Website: macys
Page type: customer-info-address
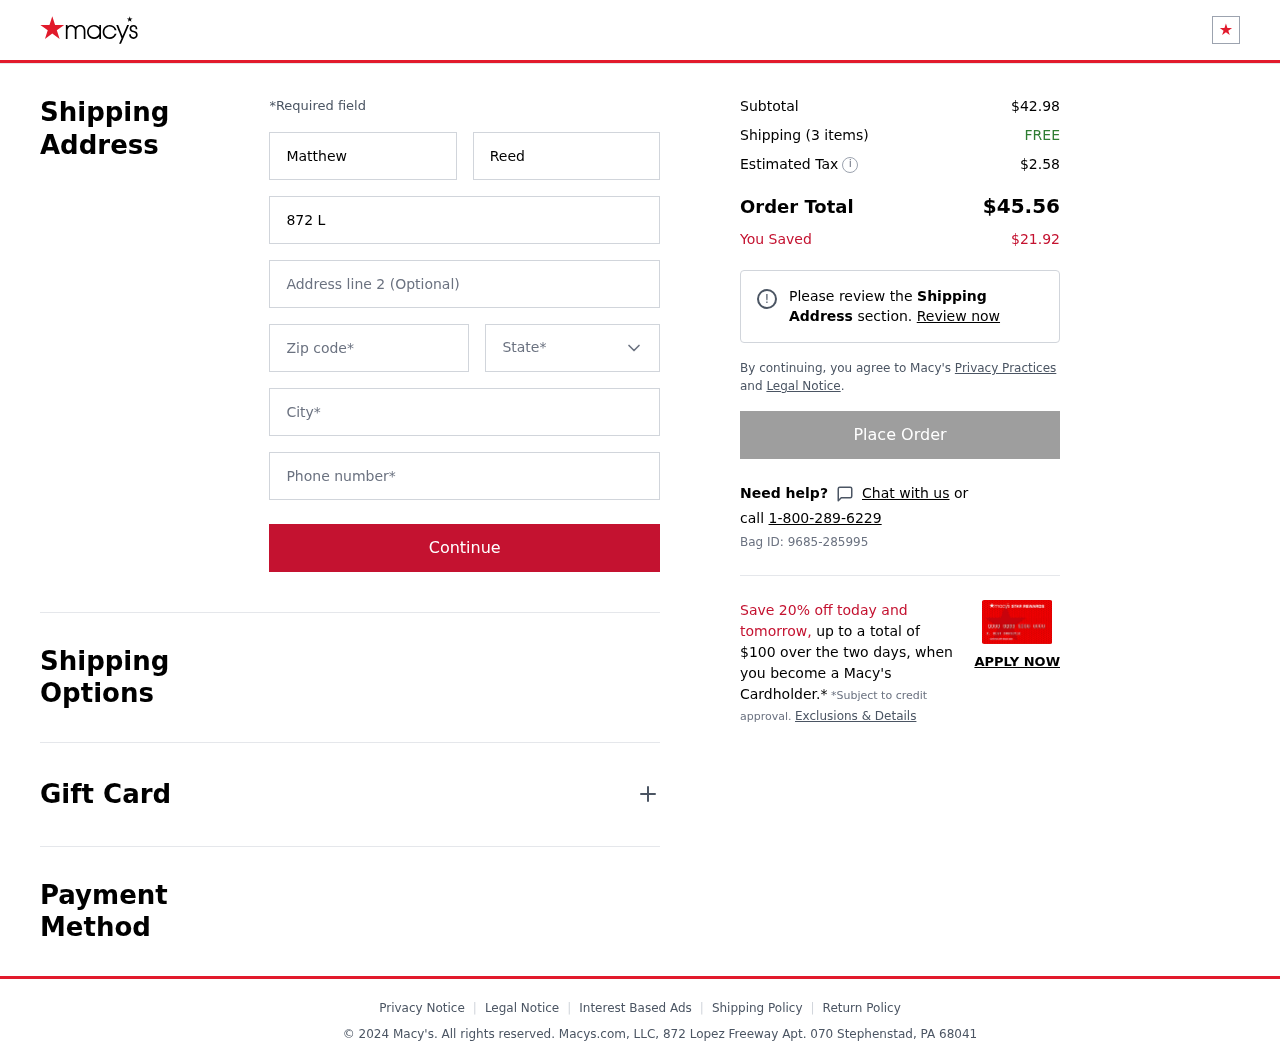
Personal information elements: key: PII_CITY
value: Stephenstad
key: PII_FIRSTNAME
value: Matthew
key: PII_LASTNAME
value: Reed
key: PII_PHONE
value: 5389823979
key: PII_POSTCODE
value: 68041
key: PII_STATE
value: Pennsylvania
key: PII_STREET
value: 872 Lopez Freeway Apt. 070
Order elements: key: ORDER_SUBTOTAL
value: $42.98
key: ORDER_NUM_ITEMS
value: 3
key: ORDER_SHIPPING_COST
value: FREE
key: ORDER_TAX
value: $2.58
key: ORDER_TOTAL
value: $45.56
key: ORDER_SAVINGS
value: $21.92
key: ORDER_BAG_ID
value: Bag ID: 9685-285995